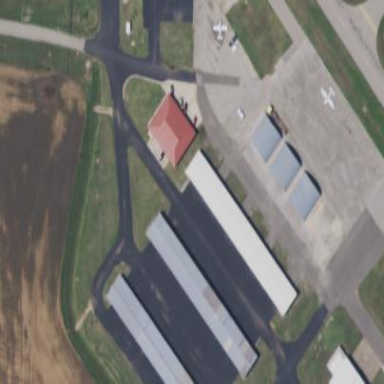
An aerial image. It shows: Hangar at the airport.